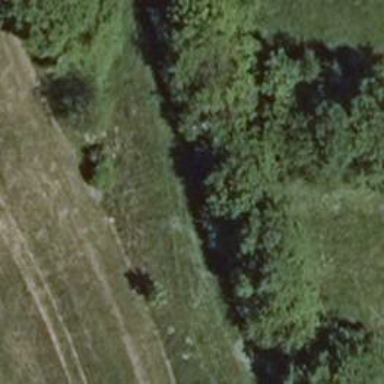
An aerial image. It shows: Row of deciduous broadleaved trees.